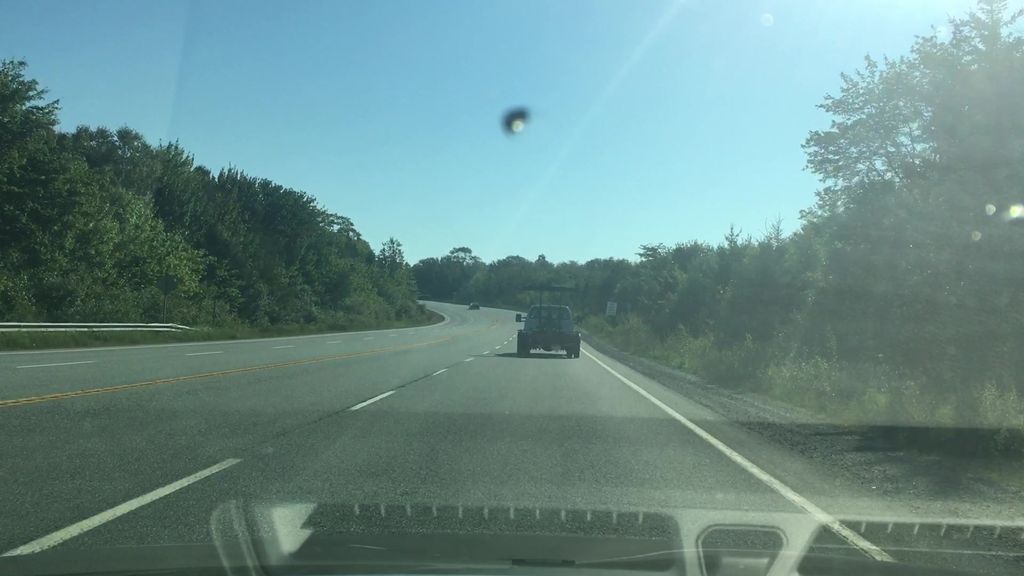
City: halifax